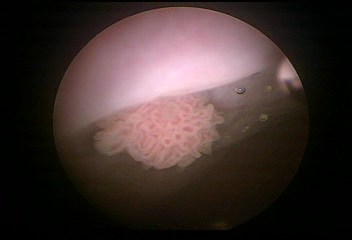
Modality: WLC
Class: Malignant
Subclass: HighGradePapillary
Lesion: L1
Stage: Ta
Morphology: Papillary
Bladder cancer association: Yes
Annotated structures: Tumor